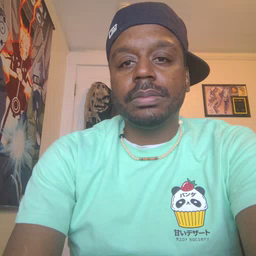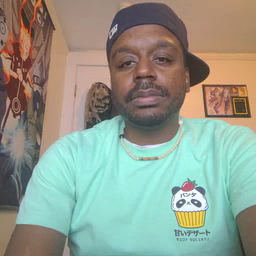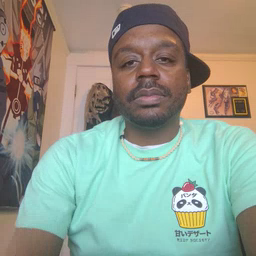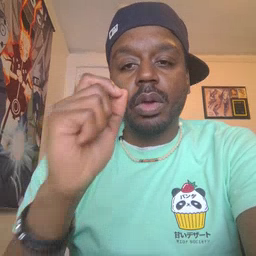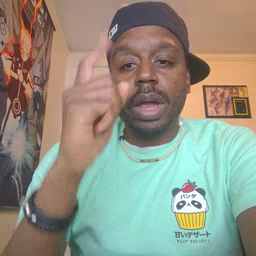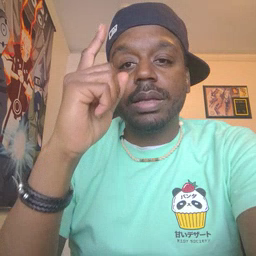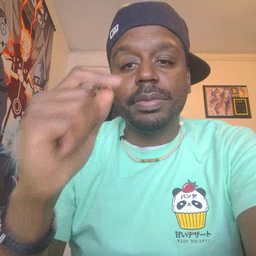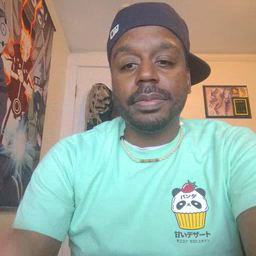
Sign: wake